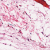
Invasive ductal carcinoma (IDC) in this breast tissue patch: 0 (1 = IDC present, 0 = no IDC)